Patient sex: F
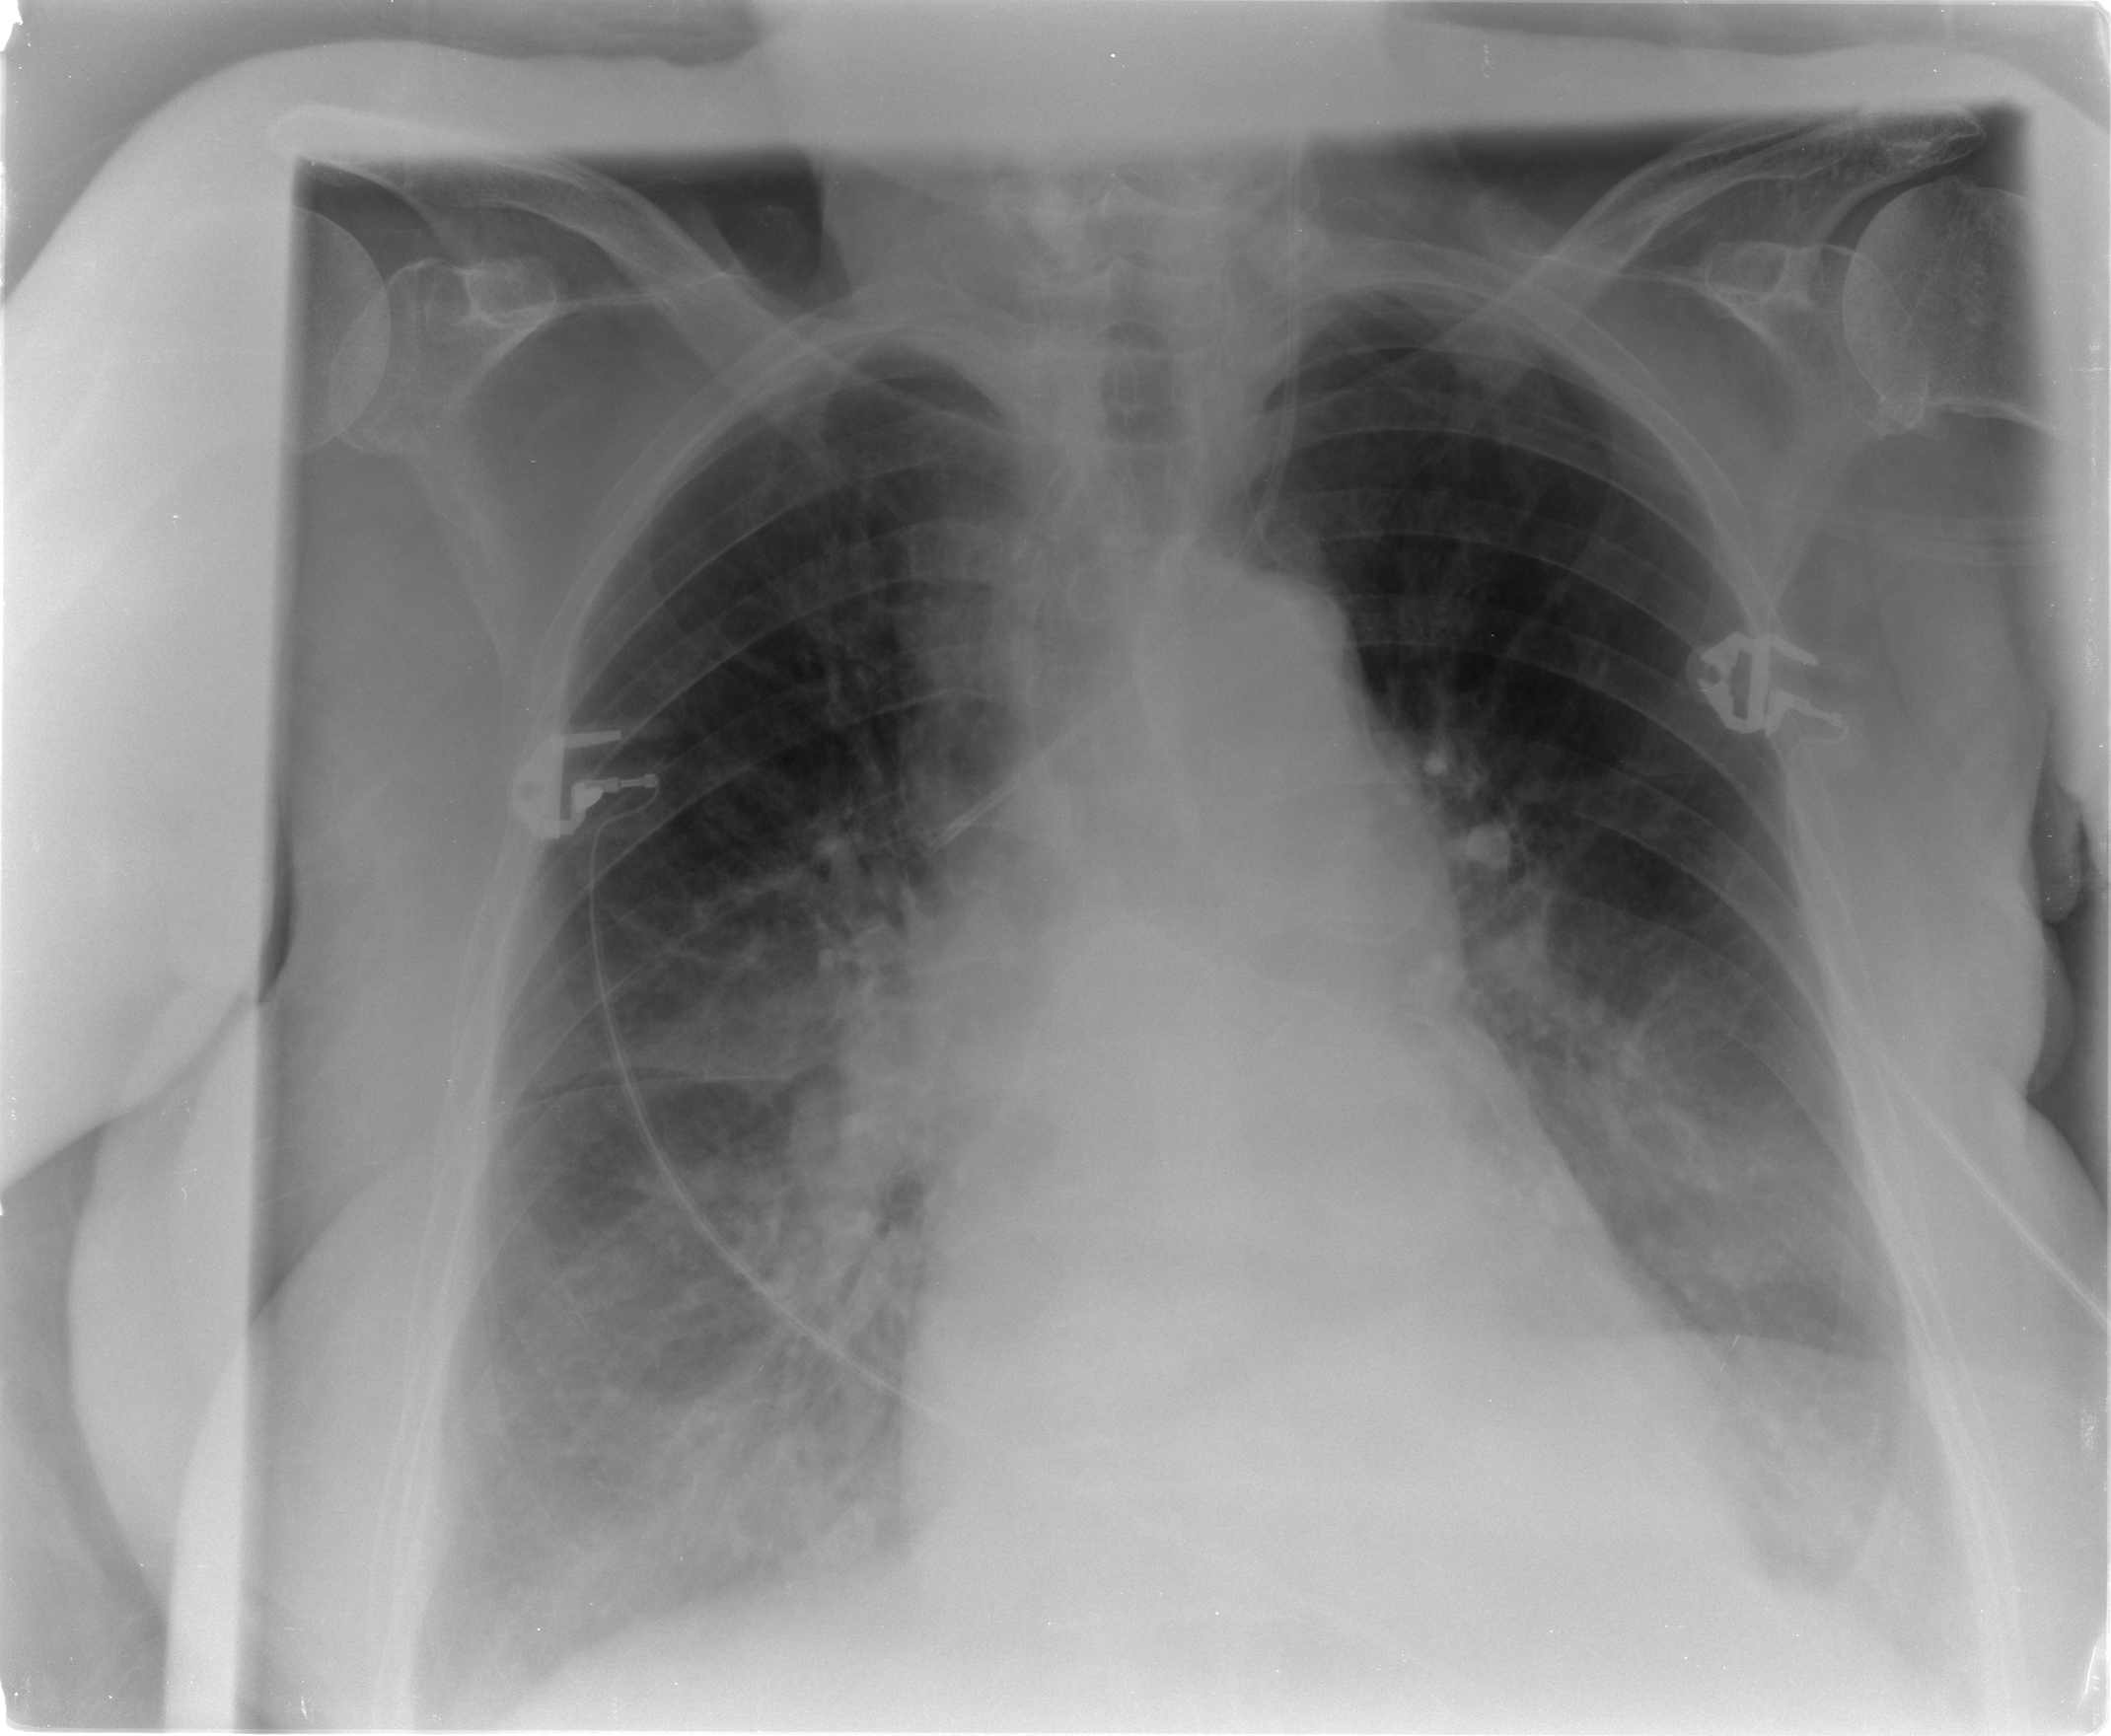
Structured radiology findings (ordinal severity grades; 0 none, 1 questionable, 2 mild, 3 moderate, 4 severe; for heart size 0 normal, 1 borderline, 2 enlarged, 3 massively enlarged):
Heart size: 2
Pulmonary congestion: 3
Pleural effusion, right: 0
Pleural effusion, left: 2
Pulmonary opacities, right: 2
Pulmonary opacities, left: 0
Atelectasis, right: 2
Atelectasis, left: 2